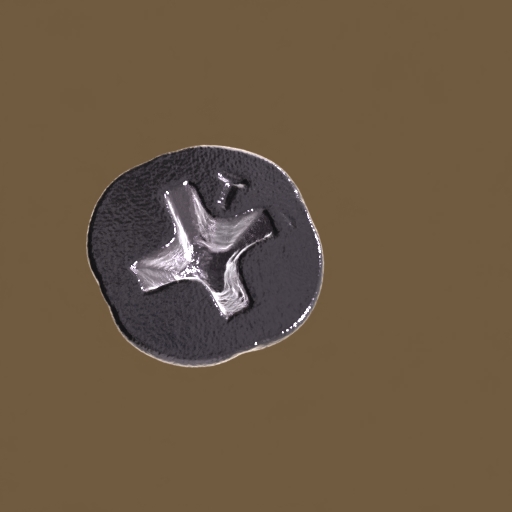
Label: screw